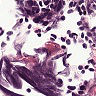
Metastatic tissue present: no